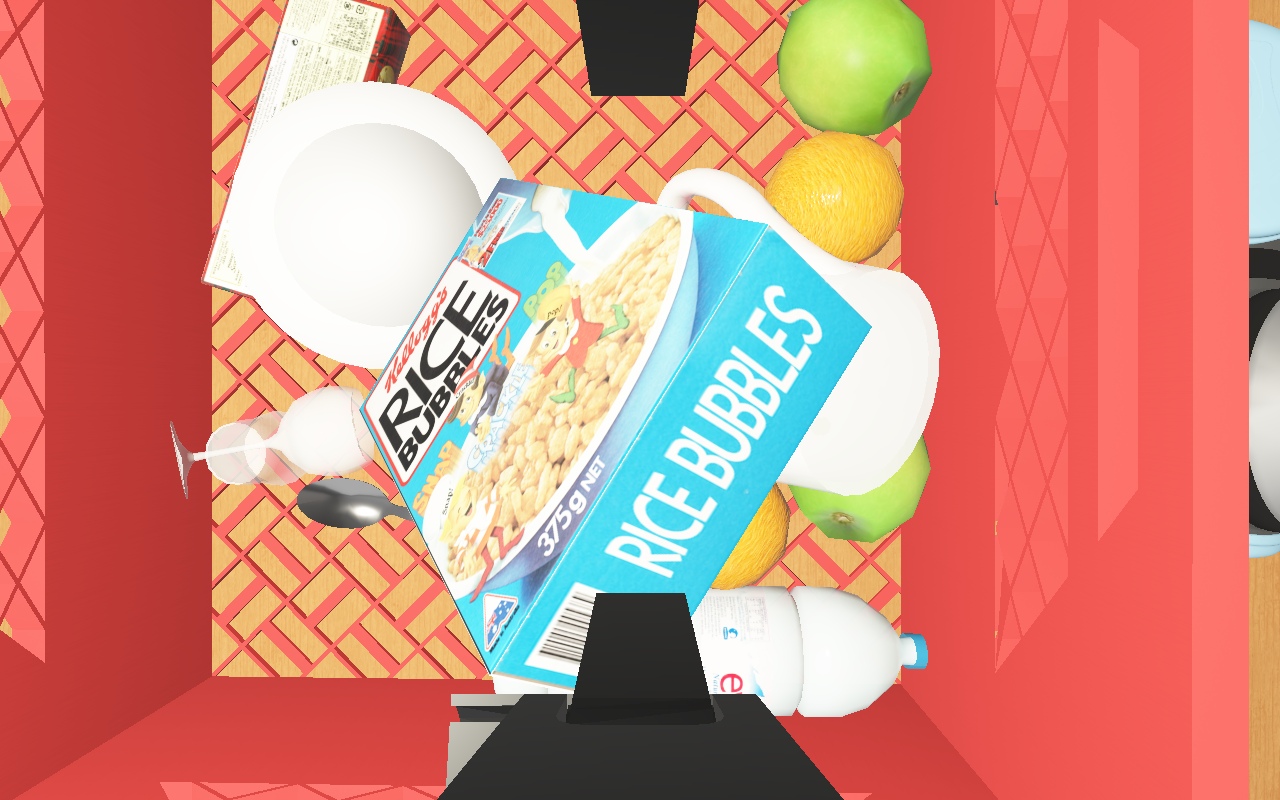
Objects in the scene:
carafe
water bottle
apple
apple
orange
orange
plate
glass
wineglass
jam jar
cereal box
cereal box
biscuit box